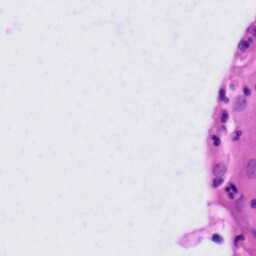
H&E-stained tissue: Tonsil